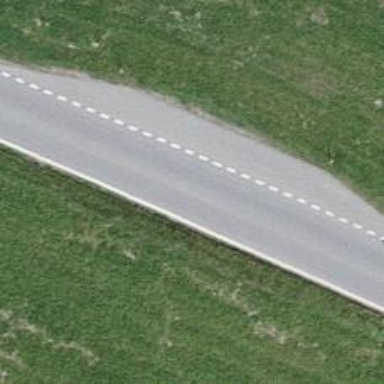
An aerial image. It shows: Passing place on the road.